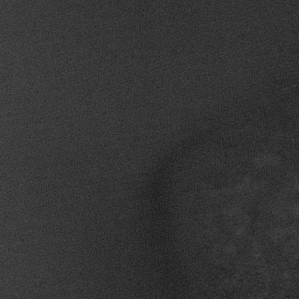
Label: frost